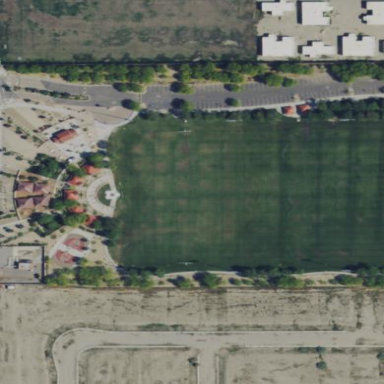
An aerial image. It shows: Soccer pitch with grass surface for leisure and sports.